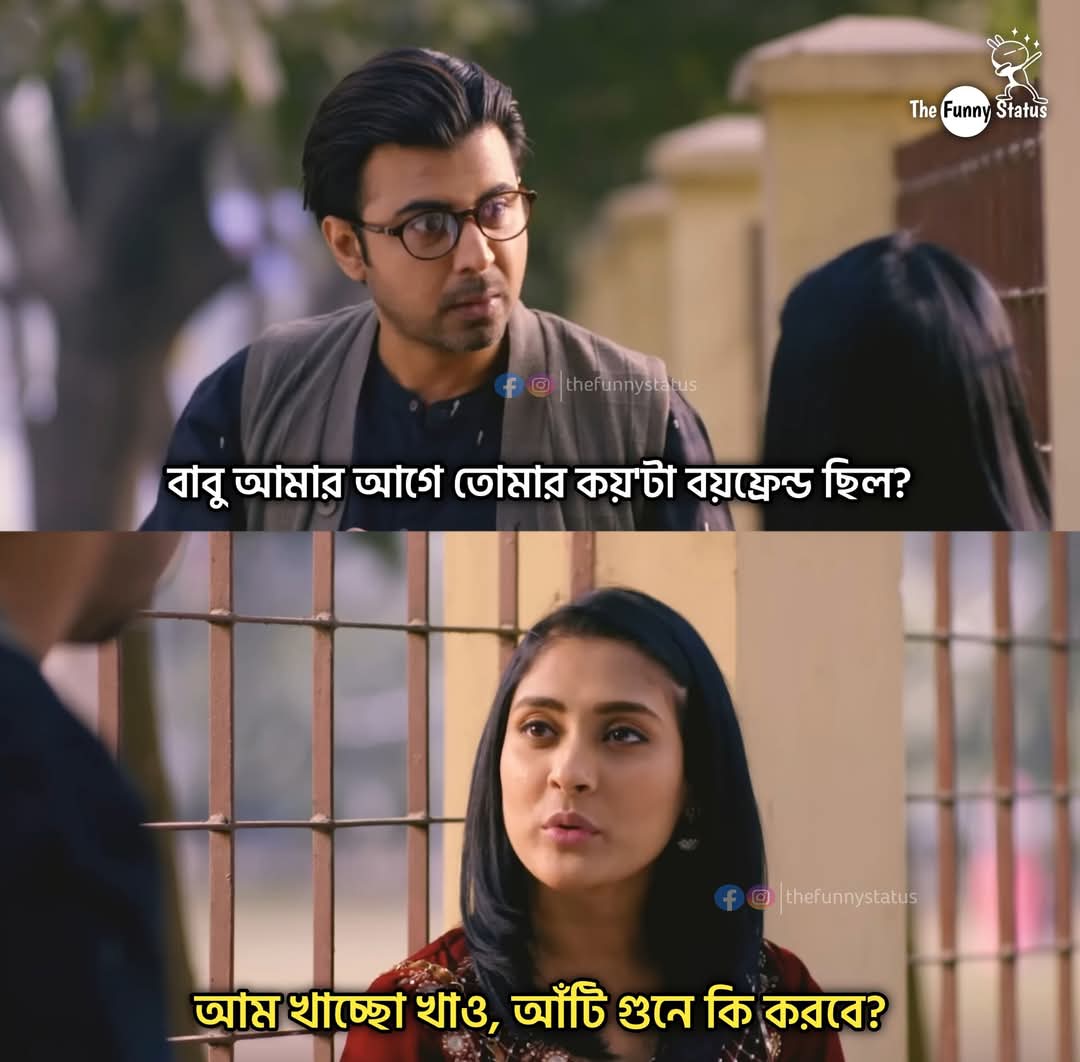
Text: বাবু আমার আগে তোমার কয়'টা বয়ফ্রেন্ড ছিল?
আম খাচ্ছো খাও, আঁটি গুনে কি করবে?
Label: Non Hate